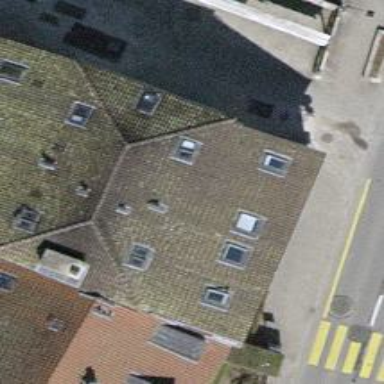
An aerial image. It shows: Pub.